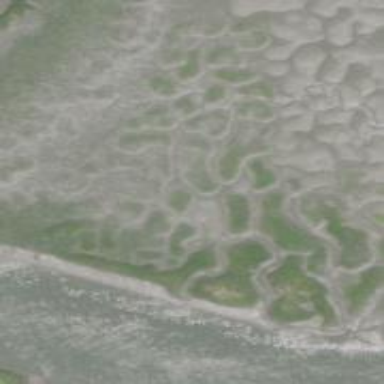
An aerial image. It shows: Marsh wetland with tidal influence.